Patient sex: M
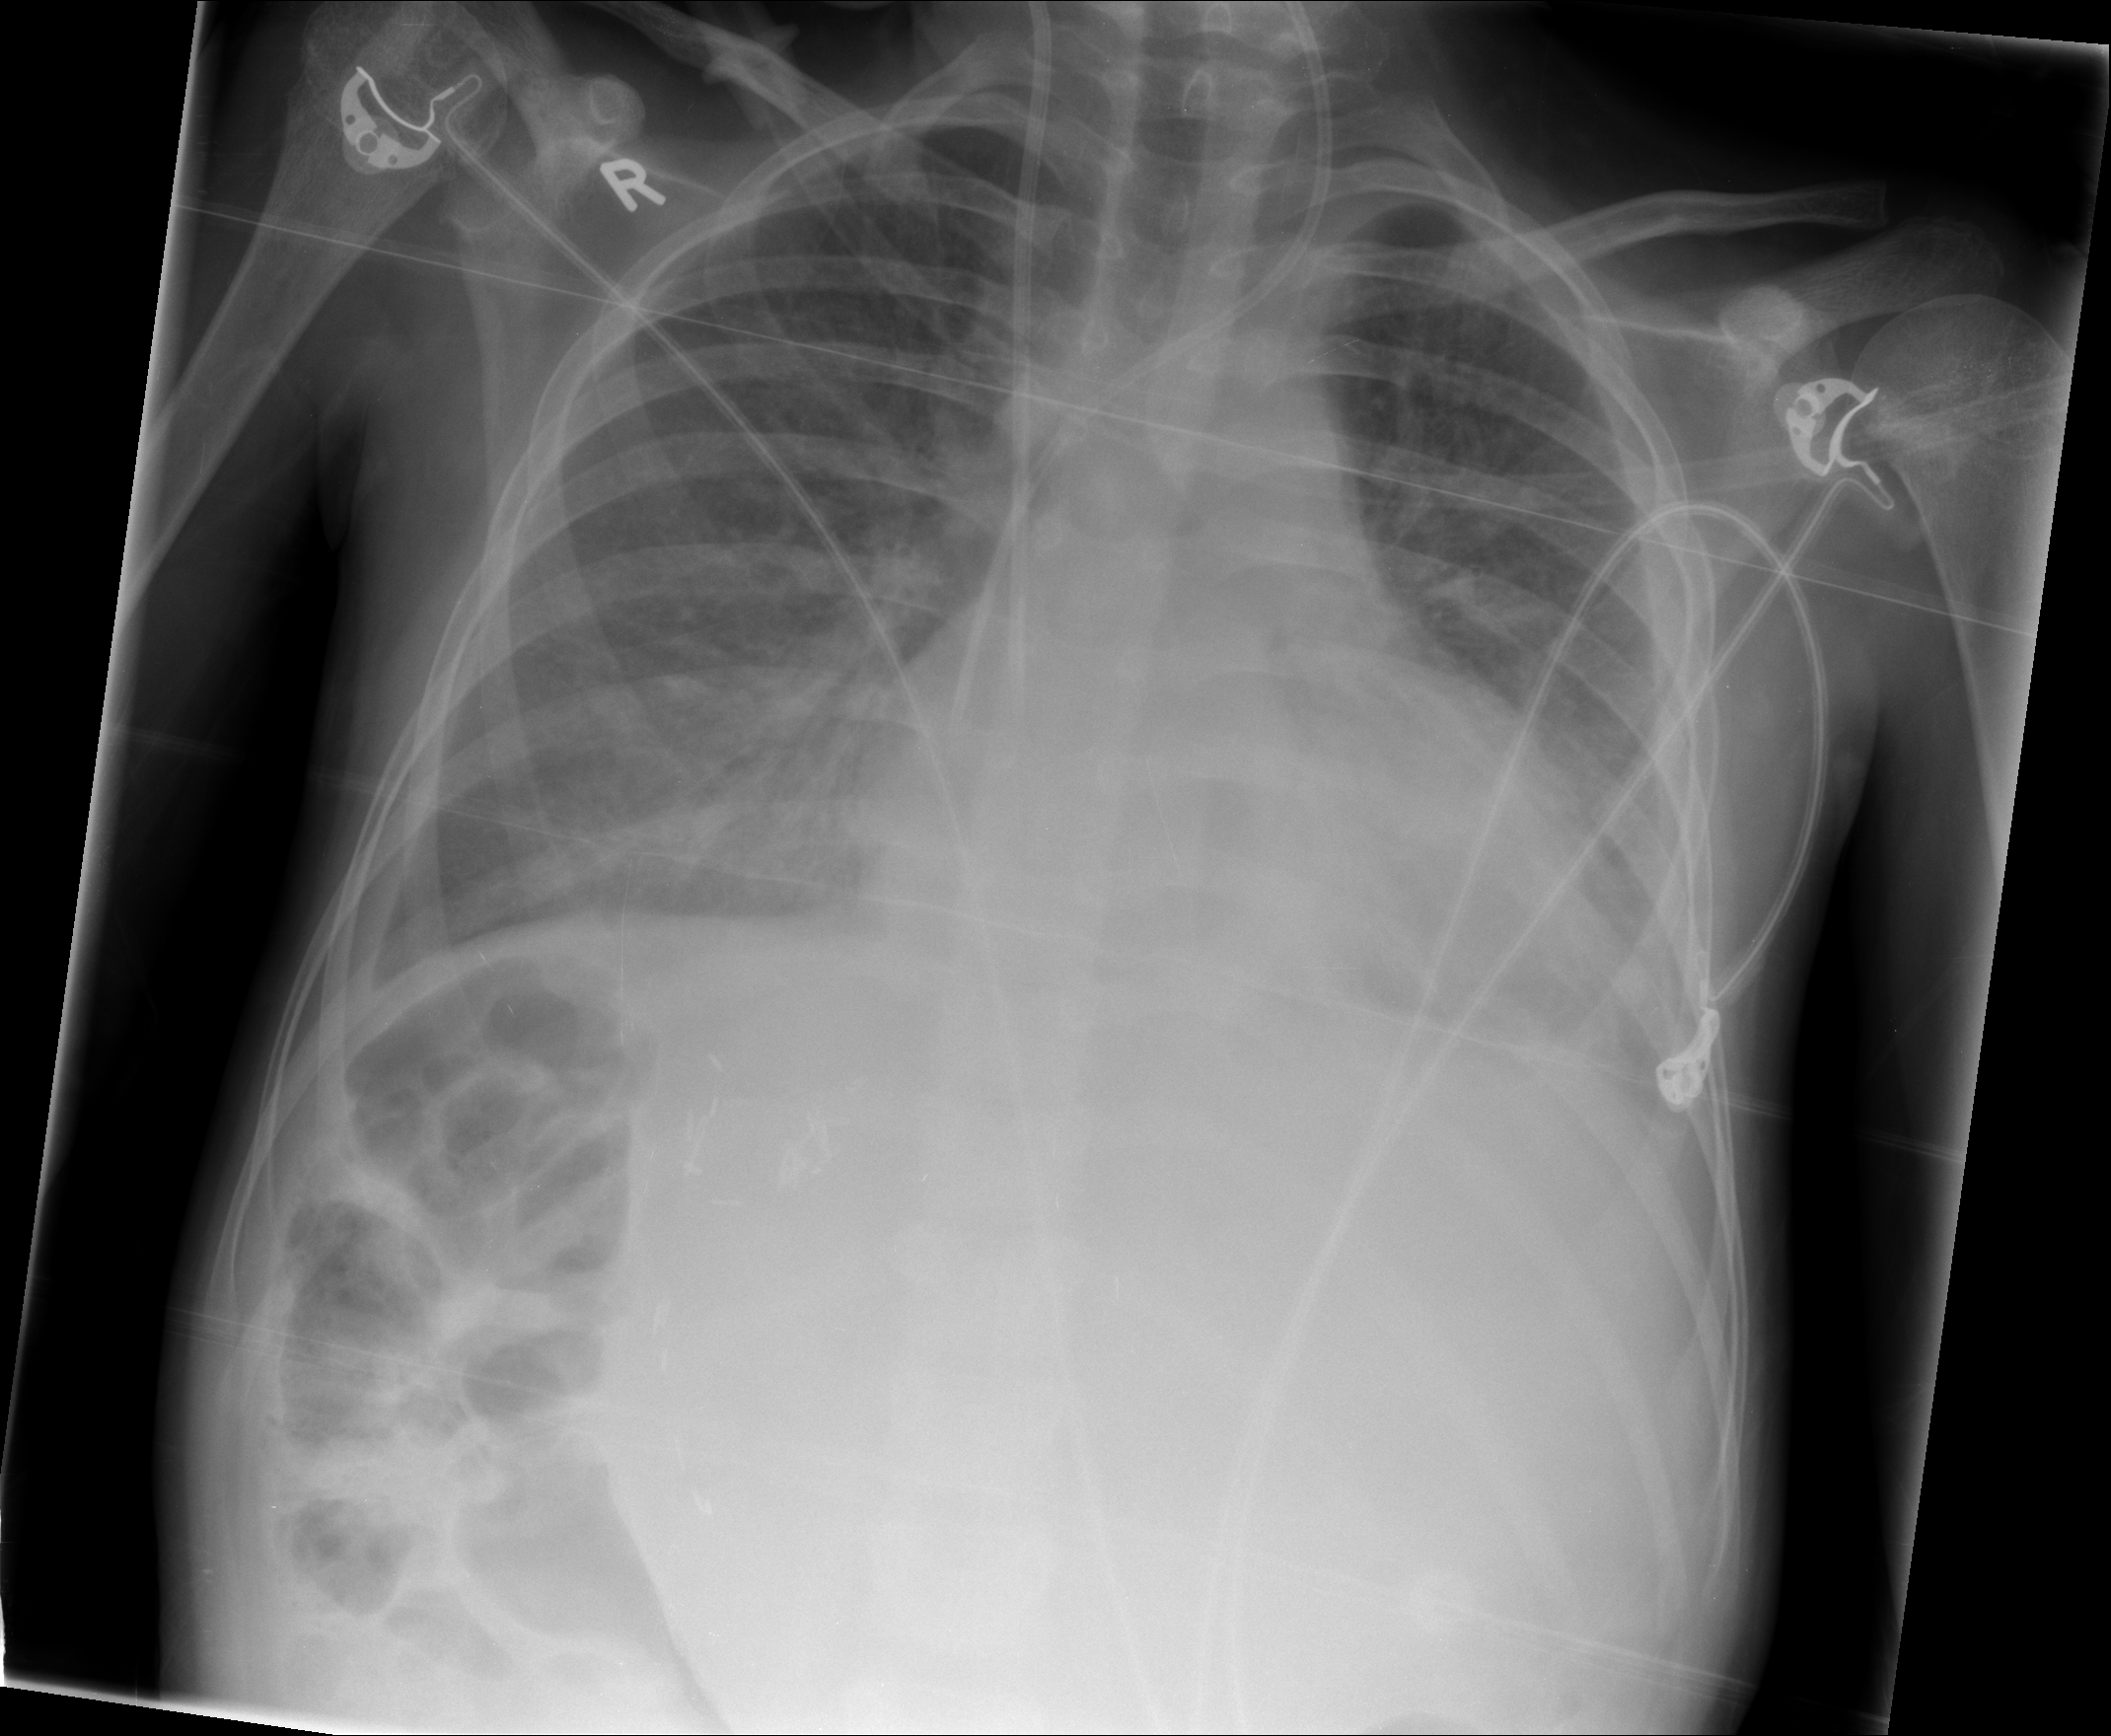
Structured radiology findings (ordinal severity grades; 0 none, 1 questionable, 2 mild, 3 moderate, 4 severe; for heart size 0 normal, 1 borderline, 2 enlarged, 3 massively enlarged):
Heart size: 2
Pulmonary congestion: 1
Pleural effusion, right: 1
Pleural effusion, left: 2
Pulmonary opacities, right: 2
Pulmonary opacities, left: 0
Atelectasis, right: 2
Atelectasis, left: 2